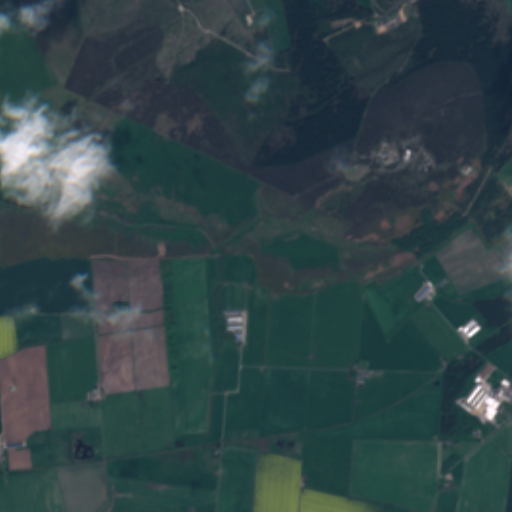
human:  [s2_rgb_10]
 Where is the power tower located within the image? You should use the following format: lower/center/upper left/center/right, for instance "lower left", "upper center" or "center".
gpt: The power tower is located in the lower of the image.
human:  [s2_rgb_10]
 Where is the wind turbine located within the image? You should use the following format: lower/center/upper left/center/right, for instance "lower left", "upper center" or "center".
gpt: The wind turbine is located in the lower left of the image.
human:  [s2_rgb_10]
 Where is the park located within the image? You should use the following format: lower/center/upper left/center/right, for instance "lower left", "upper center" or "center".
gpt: There is no park in the image.